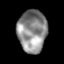
Tissue: skin
Cell type: Epithelial cells
Senescence score: 0.2245
Nuclear area (px): 1197
Mean DAPI intensity: 139.634